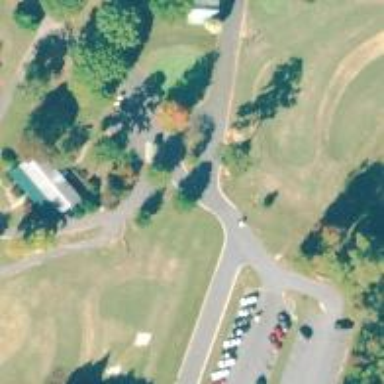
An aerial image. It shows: Path used for both walking and golf.